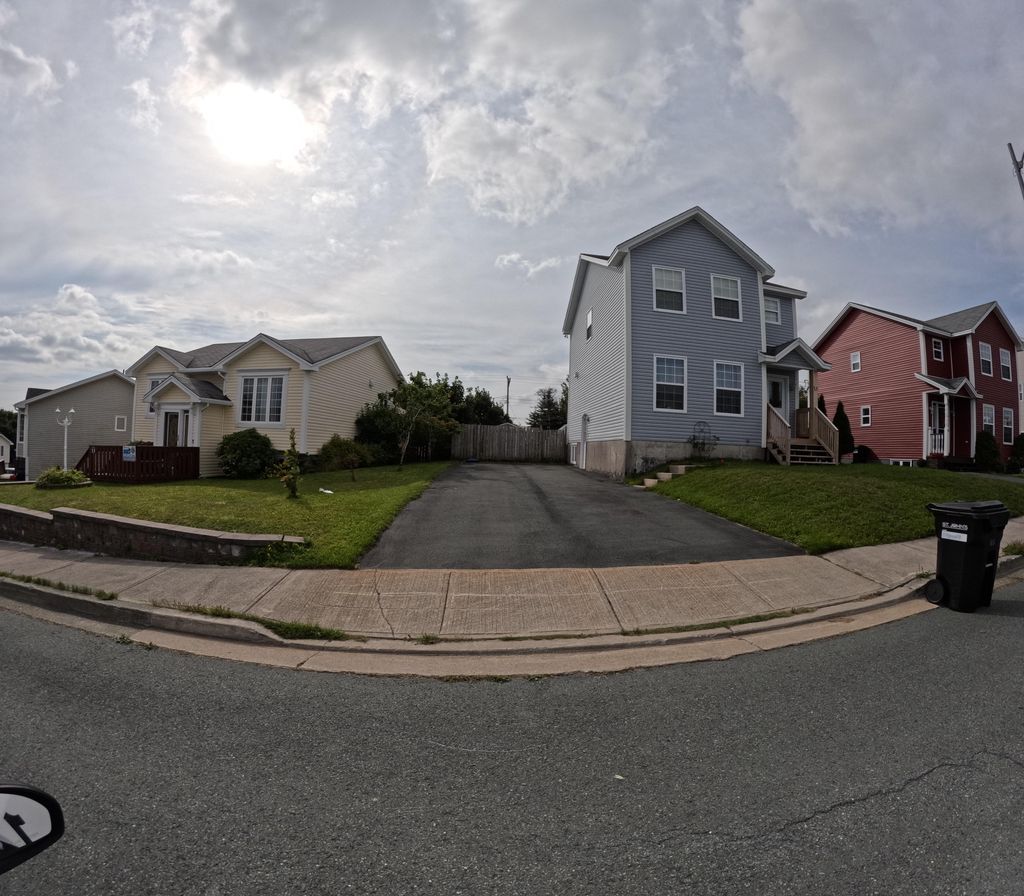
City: st_johns